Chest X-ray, AP view. Patient: 44 years old, sex F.
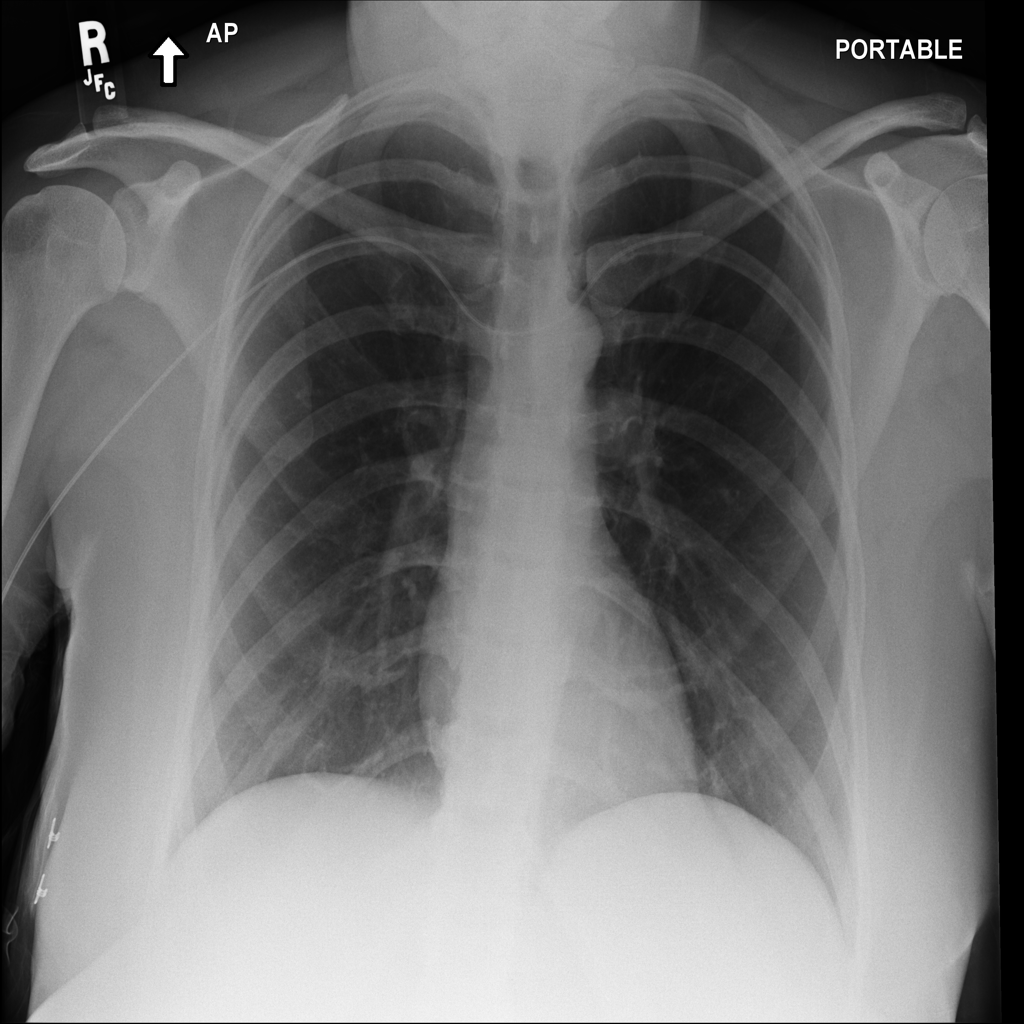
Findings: No Finding